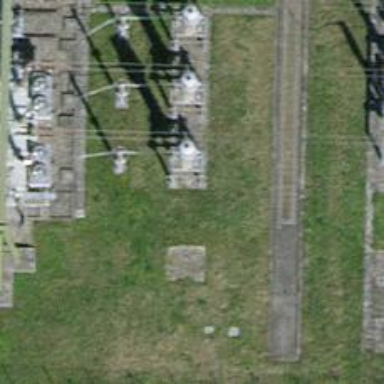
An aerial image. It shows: Insulator used in power equipment.